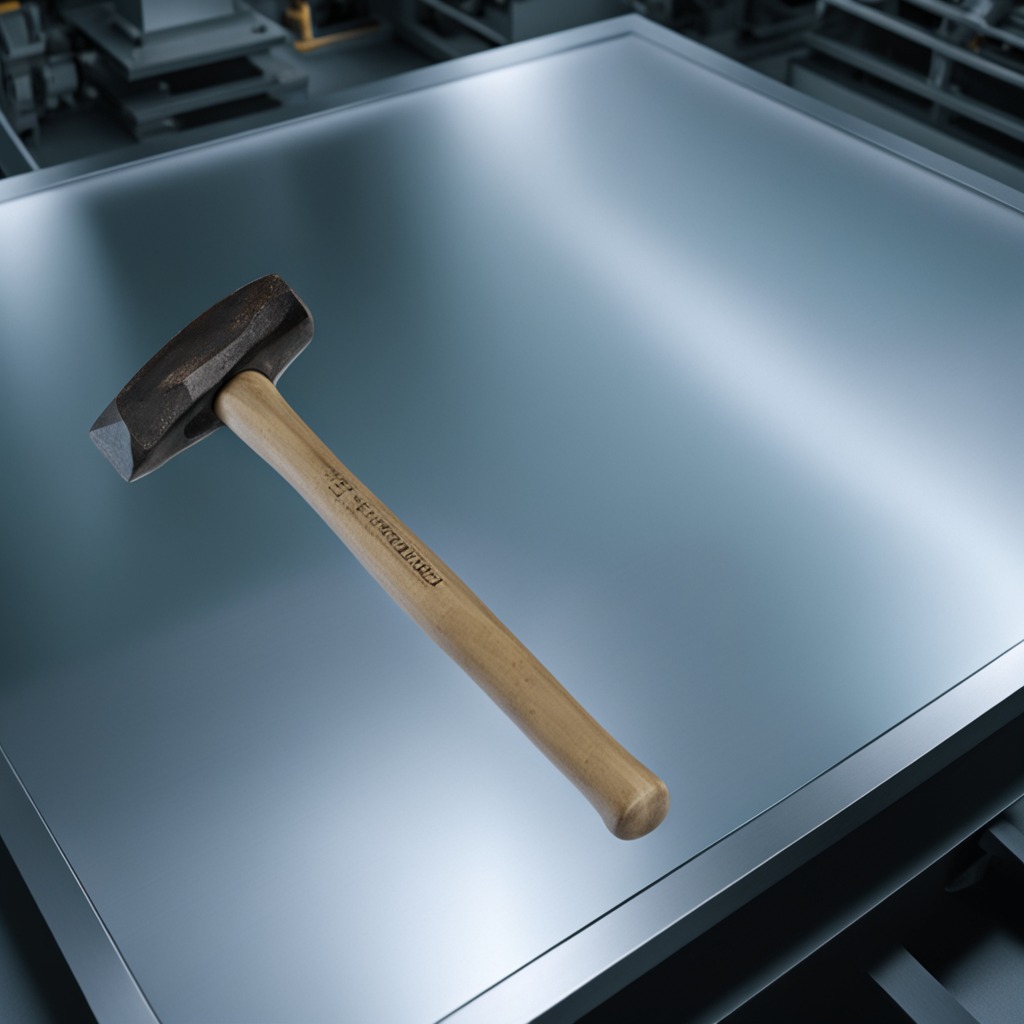
A hammer is lying on the metal table in a machine shop under fluorescent lights.